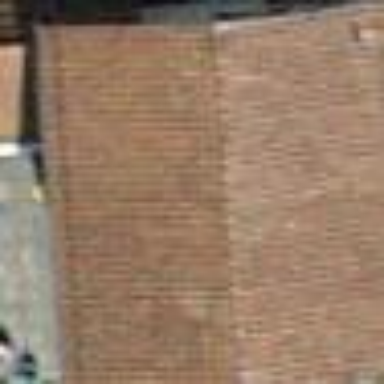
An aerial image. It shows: Building with tile roof.